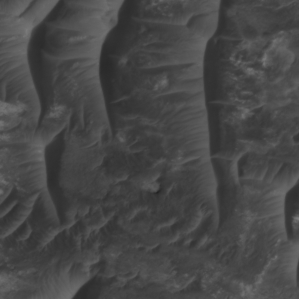
Label: non_frost